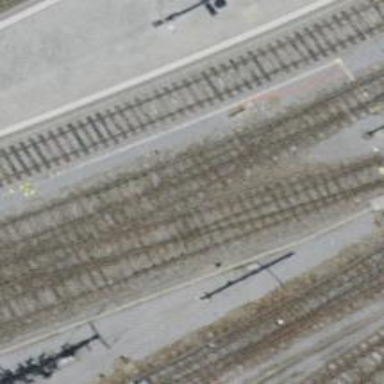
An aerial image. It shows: Rail yard with electrified contact lines for the railway.